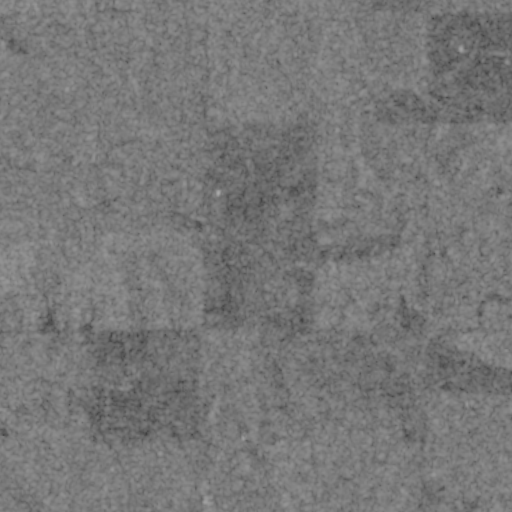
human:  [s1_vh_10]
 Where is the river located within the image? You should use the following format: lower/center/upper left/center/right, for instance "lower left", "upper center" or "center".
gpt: The river is located in the lower right of the image.
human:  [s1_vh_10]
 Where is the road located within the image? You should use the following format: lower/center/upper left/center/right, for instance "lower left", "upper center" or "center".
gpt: There is no road in the image.

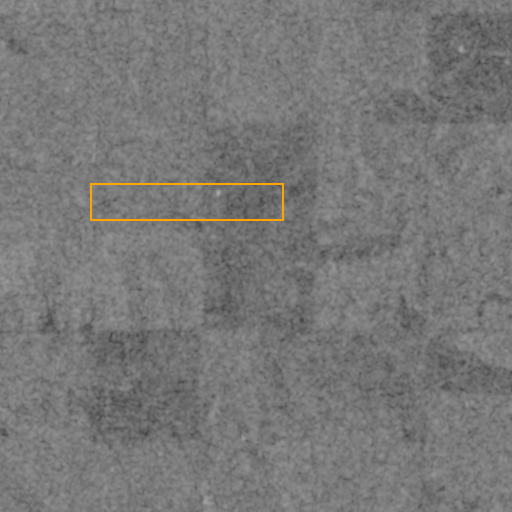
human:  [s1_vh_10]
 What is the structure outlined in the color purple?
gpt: There is no purple outline.
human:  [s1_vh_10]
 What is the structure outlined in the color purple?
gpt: There is no structure outlined in purple.